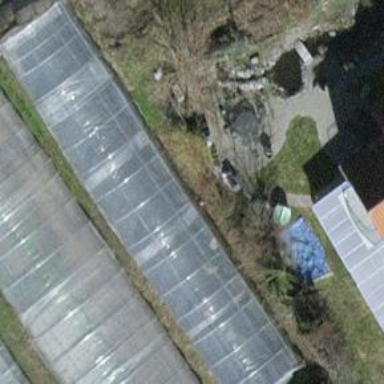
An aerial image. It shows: Greenhouse.